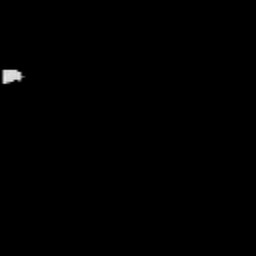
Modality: T2w
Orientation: coronal
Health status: healthy
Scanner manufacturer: siemens
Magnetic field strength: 3 T
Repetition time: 12 s
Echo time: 0.092 s